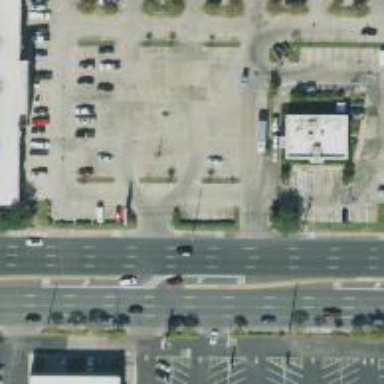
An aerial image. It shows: Parking space.